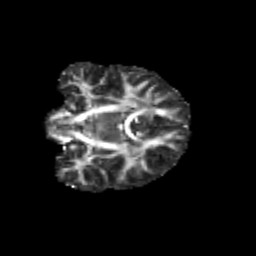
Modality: FA
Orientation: coronal
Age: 9
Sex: female
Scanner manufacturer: siemens
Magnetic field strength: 3 T
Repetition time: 3.8 s
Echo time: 0.07 s